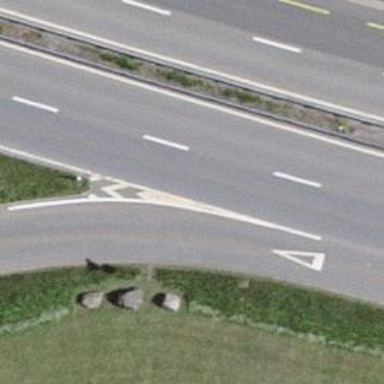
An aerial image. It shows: Primary road with asphalt surface.